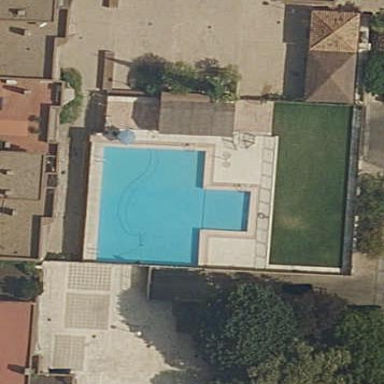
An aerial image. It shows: Swimming pool located in leisure land.